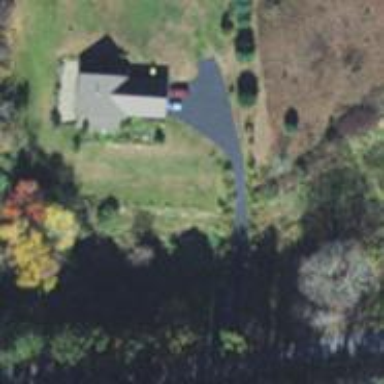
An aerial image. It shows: Driveway.